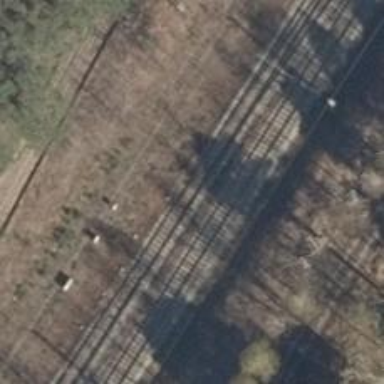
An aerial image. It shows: Railway track.